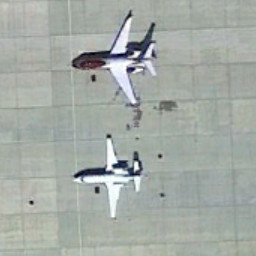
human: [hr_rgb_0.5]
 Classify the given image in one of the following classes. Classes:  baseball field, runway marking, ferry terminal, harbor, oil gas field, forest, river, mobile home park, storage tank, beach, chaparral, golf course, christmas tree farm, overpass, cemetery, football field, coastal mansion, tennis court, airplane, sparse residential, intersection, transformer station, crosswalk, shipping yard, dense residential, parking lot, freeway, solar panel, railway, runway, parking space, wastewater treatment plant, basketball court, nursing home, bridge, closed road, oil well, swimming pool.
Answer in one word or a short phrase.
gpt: airplane